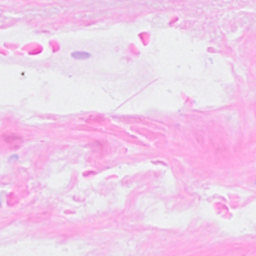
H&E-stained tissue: Breast